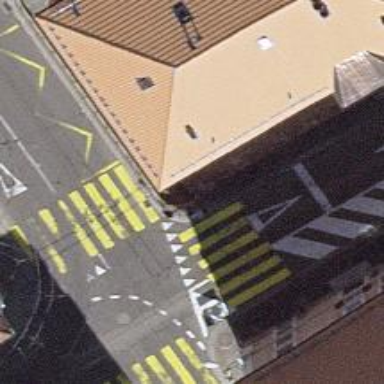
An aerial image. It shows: Road with traffic signals.